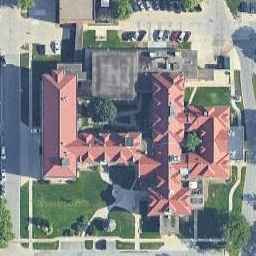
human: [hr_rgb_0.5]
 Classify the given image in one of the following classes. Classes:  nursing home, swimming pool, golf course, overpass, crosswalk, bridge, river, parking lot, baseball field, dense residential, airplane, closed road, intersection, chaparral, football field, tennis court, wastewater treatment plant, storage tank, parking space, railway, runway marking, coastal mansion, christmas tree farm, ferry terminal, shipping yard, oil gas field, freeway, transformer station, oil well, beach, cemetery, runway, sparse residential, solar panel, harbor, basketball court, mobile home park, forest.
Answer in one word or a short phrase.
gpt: nursing home